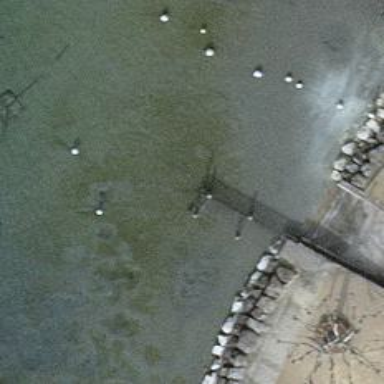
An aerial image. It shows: Man-made pier.